Question: ## the problem
A function I wrote to widen a long table of repeated multivariate time series data for input to classifier functions seems to cause erroneous results even for easy test data, but I can't locate the issue.
## background
I am keeping a bunch of repeated trials of multivariate time series in a long data.table format like this, for speed and ease of use with most R idioms:
'''
> this.data
Time Trial Class Channel Value
1: -100.00000 1 -1 V1 <PHONE>
2: -96.07843 2 -1 V1 <PHONE>
3: -92.15686 3 -1 V1 <PHONE>
4: -88.23529 4 -1 V1 <PHONE>
5: -84.31373 5 -1 V1 <PHONE>
---
204796: 884.31373 196 1 V4 50.<PHONE>
204797: 888.23529 197 1 V4 50.<PHONE>
204798: 892.15686 198 1 V4 50.<PHONE>
204799: 896.07843 199 1 V4 50.<PHONE>
204800: 900.00000 200 1 V4 50.<PHONE>
'''
Specifically, the above data has a 'Time' column with 256 unique numbers from 0 to 900, which is repeated for each 'Channel', for each 'Trial'. Similarly, each 'Channel' is one of 'V1,V2,V3,V4', repeated for each 'Time' sample, for each 'Trial'. In other words, any combination of 'Time,Trial,Channel' uniquely specifies a 'Value'. In order to keep things simple, all 'Trial's under 100 have 'Class' -1, and all above 99 have 'Class' 1. (For testing purposes, all 'Value's in 'Class' 1 have a mean of 50, while those in 'Class' 0 have a mean of 0. (This data can be generated and tweaked using the 'dummy.plug()' function included in <URL>
In order to process the data using different machine learning classification algorithms, it seems to be necessary to reshape the data to something a little bit wider, so that each of the time series has its own column, while the others remain as ids. (For example, the stepwise classifier 'stepclass' from 'klaR' needs the features in different columns, so it can choose which ones to drop or add to its model as it trains.) Since there are repeated trials, I have not had success making existing functions like the 'cast' family work, and so I wrote my own:
'''
##### converting from long table form to channel-split wide form #####
# for multivariate repeated time series
channel.form <- function(input.table,
value.col = "Voltage",
split.col = "Channel",
class.col = "Class",
time.col = "Time",
trial.col = "Trial") {
# Converts long table format to slightly wider format split by channels.
# For epoched datasets.
setkeyv(input.table, class.col)
chan.split <- split(input.table,input.table[,get(split.col)])
chan.d <- cbind(lapply(chan.split, function(x){
x[,value.col,with=FALSE]}))
chan.d <- as.data.table(matrix(unlist(chan.d),
ncol = input.table[,length(unique(get(split.col)))],
byrow=TRUE))
# reintroduce class labels
# since the split is over identical sections for each channel, we can just use
# the first split's labels
chan.d <- chan.d[,c(class.col):= chan.split[[1]][,get(class.col)]]
chan.d[,c(class.col):=as.factor(get(class.col))]
# similarly with time and trial labels
chan.d <- chan.d[,Time:= chan.split[[1]][,get(time.col)]]
chan.d <- chan.d[,Trial:= chan.split[[1]][,get(trial.col)]]
return(chan.d)
}
'''
Using this function, I take some multivariate trials that I have prepared into a long 'data.table' like the one at the top, and reshape them into a wider one that looks like this:
'''
> this.data.training.channel
V1 V2 V3 V4 Class Time Trial
1: -50.58389 -50.56397 -50.74251 -50.86700 -1 -100.00000 1
2: -50.92713 -50.28009 -50.15078 -50.70161 -1 -96.07843 2
3: -50.84276 -50.02456 -50.20015 -50.45228 -1 -76.47059 7
4: -50.68679 -50.05475 -50.04270 -50.83900 -1 -72.54902 8
5: -50.55954 -50.88998 -50.01273 -50.86856 -1 -68.62745 9
---
35836: 49.52361 49.37465 49.73997 49.10543 1 876.47059 194
35837: 49.93162 49.38352 49.62406 49.16854 1 888.23529 197
35838: 49.67510 49.63853 49.54259 49.81198 1 892.15686 198
35839: 49.26295 49.98449 49.60437 49.03918 1 896.07843 199
35840: 49.05030 49.42035 49.48546 49.73438 1 900.00000 200
'''
At this point, I take the widened table and give it to a classifier like 'lda()', then test it on a separate random portion of the same data:
'''
lda.model <- lda(Class ~ . -Trial, this.data.training.channel)
lda.pred <- predict(lda.model, this.data.testing.channel)
'''
## symptoms
However, even if I generate obscenely separated dummy data (see picture below), I am getting near-chance results with existing reasonable libraries. (I know the libraries are probably not at fault, because if I allow the algorithm to use the trial index as a training feature, it correctly classifies every input.)

'''
> table(predicted = lda.pred$class, data = this.data.testing.channel[,Class])
data
predicted -1 1
-1 2119 1878
1 5817 5546
> 1-sum(lda.pred$class != this.data.testing.channel[,Class])/length(lda.pred$class)
[1] <PHONE>
> table(predicted = sda.pred$class, data = this.data.testing.channel[,Class])
data
predicted -1 1
-1 3705 3969
1 3719 3967
> 1-sum(sda.pred$class != this.data.testing.channel[,Class])/length(sda.pred$class)
[1] <PHONE>
'''
The error rate is basically a coin flip, despite the values from class '1' being about 50 times the values from class '-1'. I have to be making some huge mistake (which I think is a programming one, otherwise I would be over on cross validated), but I have spent days prodding it and rewriting code with no improvement. (As an example, note that I get the same result whether or not I scale the input values so that they have mean 0, variance 1.)
## reproducing the problem
A complete gist that can be run to reproduce the problem is available <URL>.
## possible problems I considered, what I tried
(see previous revisions of the question for the full list, due to length considerations)
I wrote a function (included in the <URL>,by=Subject]'.
## what do I need to solve this?
I would greatly appreciate any advice on fixing this. I just can't see what I'm doing wrong.
If someone either diagnosed/located the issue, or was able to illustrate, using a different approach, a reshaped table from the data that worked with these (popular) classifier functions, I wouldn't just accept, I would award a bounty (after testing, of course).
### session info
'''
R version 3.0.2 (2013-09-25)
Platform: x86_64-pc-linux-gnu (64-bit)
locale:
[1] LC_CTYPE=en_US.UTF-8 LC_NUMERIC=C LC_TIME=en_US.UTF-8
[4] LC_COLLATE=en_US.UTF-8 LC_MONETARY=en_US.UTF-8 LC_MESSAGES=en_US.UTF-8
[7] LC_PAPER=en_US.UTF-8 LC_NAME=C LC_ADDRESS=C
[10] LC_TELEPHONE=C LC_MEASUREMENT=en_US.UTF-8 LC_IDENTIFICATION=C
attached base packages:
[1] parallel grid stats graphics grDevices utils datasets methods
[9] base
other attached packages:
[1] doMC_1.3.2 iterators_1.0.6 AUC_0.3.0
[4] LiblineaR_1.80-7 RcppRoll_0.1.0 RcppArmadillo_0.4.300.0
[7] Rcpp_0.11.1 foreach_1.4.1 cvTools_0.3.2
[10] robustbase_0.90-2 latticist_0.9-44 vcd_1.3-1
[13] latticeExtra_0.6-26 lattice_0.20-29 pheatmap_0.7.7
[16] RColorBrewer_1.0-5 klaR_0.6-10 MASS_7.3-29
[19] ggplot2_0.9.3.1 reshape2_1.2.2 data.table_1.9.2
[22] sda_1.3.3 fdrtool_1.2.12 corpcor_1.6.6
[25] entropy_1.2.0 zoo_1.7-11 testthat_0.8
loaded via a namespace (and not attached):
[1] codetools_0.2-8 colorspace_1.2-4 combinat_0.0-8 compiler_3.0.2 DEoptimR_1.0-1
[6] dichromat_2.0-0 digest_0.6.4 gtable_0.1.2 gWidgets_0.0-52 labeling_0.2
[11] munsell_0.4.2 plyr_1.8 proto_0.3-10 scales_0.2.3 stringr_0.6.2
[16] tools_3.0.2
'''
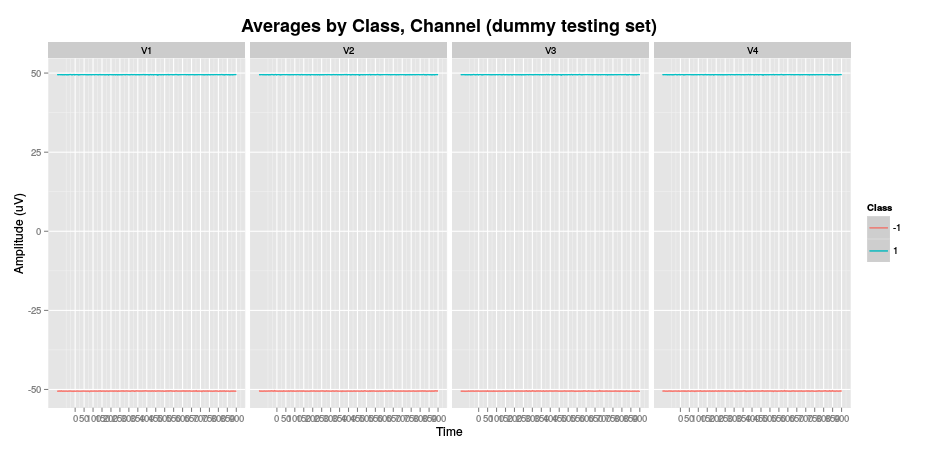
Answer: I could not reproduce your error and I found some problems with 'dummy.plug()'. I generated data with
'''
library(data.table)
library(reshape2)
library("MASS")
set.seed(115)
pp<-dummy.plug(trial.count = 200,
chan.count = 4,
mean.diff = 100,
value.name = "Value")
'''
And I don't care for data.table so i just converted it to a basic data.frame.
'''
dd<-as.data.frame(pp)
'''
Now you say that 'Time', 'Trial', and 'Channel' should uniquely identify a value, but that does not seem to be the case in the dummy data. I see that
'''
subset(dd, Time==-100 & Trial==1 & Channel=="V1")
# Time Trial Class Channel Value
# 1 -100 1 -1 V1 0.73642916
# 6401 -100 1 -1 V1 0.<PHONE> -100 1 -1 V1 0.41366964
# 19201 -100 1 -1 V1 0.<PHONE> -100 1 -1 V1 0.86583284
# 32001 -100 1 -1 V1 0.24255411
# 38401 -100 1 -1 V1 0.92473225
# 44801 -100 1 -1 V1 0.69989600
'''
So there are clearly multiple values for each combination. So to proceed, I decided just to take the mean of the observed values. I had no problems using 'dcast' with
'''
xx<-dcast(dd, Class+Time+Trial~Channel, fun.aggregate=mean)
'''
Then I split up the training/test datasets
'''
train.trials = sample(unique(dd$Trial), 140)
train.data = subset(xx, Trial %in% train.trials)
test.data = subset(xx, !Trial %in% train.trials)
'''
Then I ran lda as above
'''
lda.model <- lda(Class ~ . -Trial, train.data)
lda.pred <- predict(lda.model, test.data)
'''
And I checked out how I did
'''
table(lda.pred$class, test.data$Class)
# -1 1
# -1 704 0
# 1 0 1216
'''
And I appear to do much better than you did.
Unless something bad happened when i converted the data.table to a data.frame, there seems to be problems with your test data. Perhaps there is a problem with your non-cast reshape function. Seeing as how 'dcast' works just fine, maybe you want to check that your function works as well.